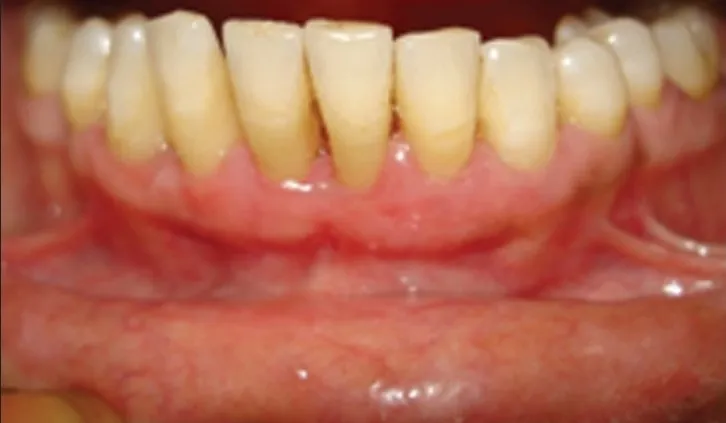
After 20 days, case 2.
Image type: medical_photograph (other_medical_photograph)